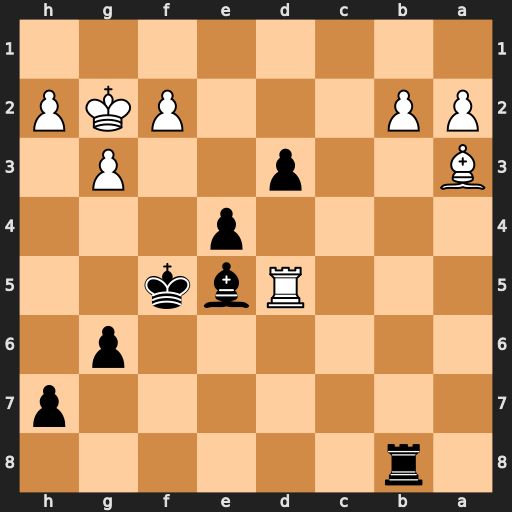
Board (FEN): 1r6/7p/6p1/3Rbk2/4p3/B2p2P1/PP3PKP/8
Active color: b
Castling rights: -
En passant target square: -
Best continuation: Ke6 Rxe5+ Kxe5